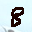
Label: 8